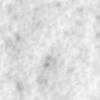
Label: no_change